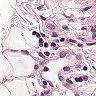
Metastatic tissue present: no